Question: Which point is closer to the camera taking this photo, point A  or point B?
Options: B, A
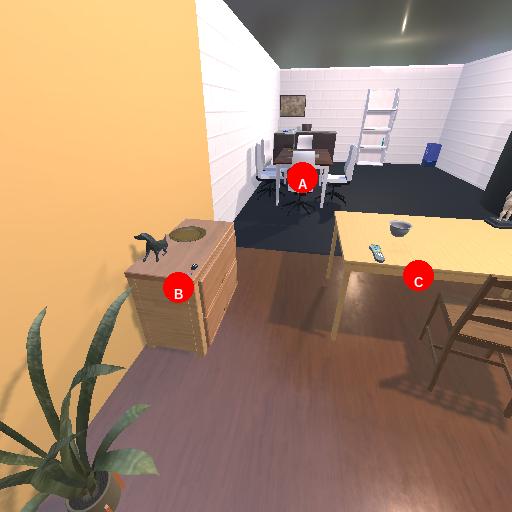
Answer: B